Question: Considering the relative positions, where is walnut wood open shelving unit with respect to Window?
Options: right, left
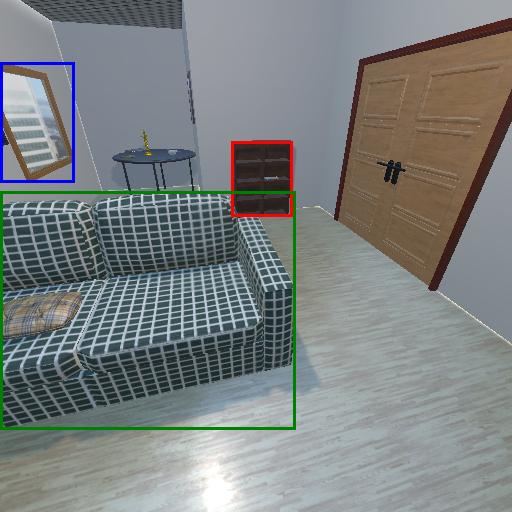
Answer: right